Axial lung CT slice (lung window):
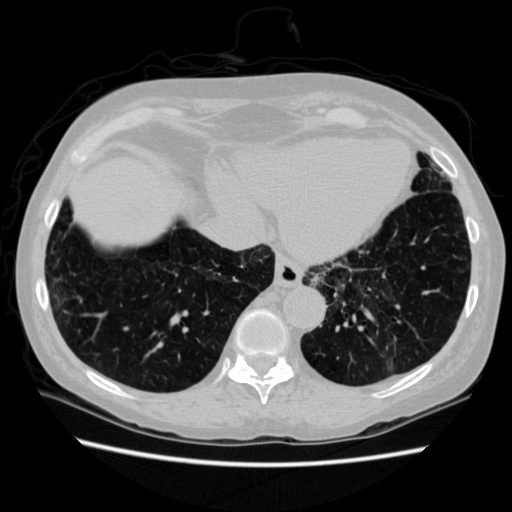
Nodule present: no